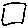
Label: square